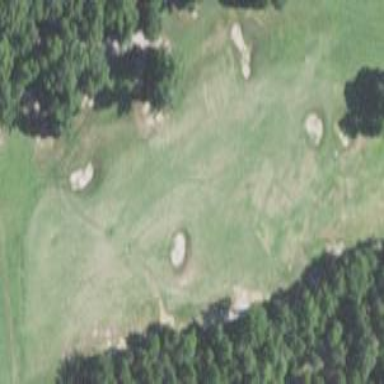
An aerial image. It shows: Driving range for golf on grass.